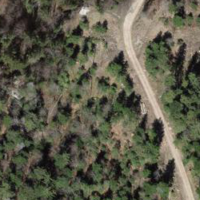
EUNIS habitat code: 44
Species observed at this site:
Veronica chamaedrys